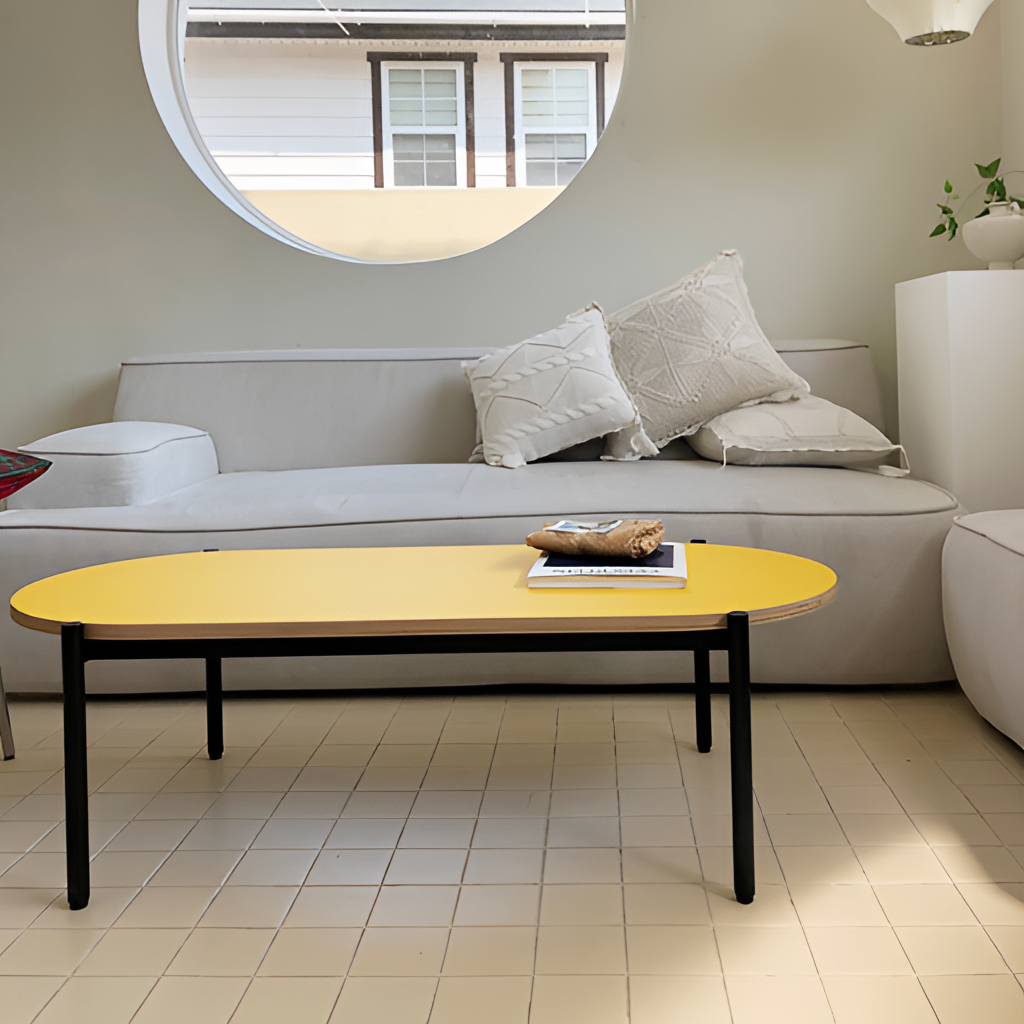
beige fabric sofa, living room, beige tile flooring, with grid pattern, paint wallpaper, with solid pattern, modern